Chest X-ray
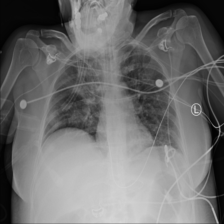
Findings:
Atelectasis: negative
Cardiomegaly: negative
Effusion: negative
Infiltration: negative
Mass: negative
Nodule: negative
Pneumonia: negative
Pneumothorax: negative
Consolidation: negative
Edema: negative
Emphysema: negative
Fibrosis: negative
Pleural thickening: negative
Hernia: negative